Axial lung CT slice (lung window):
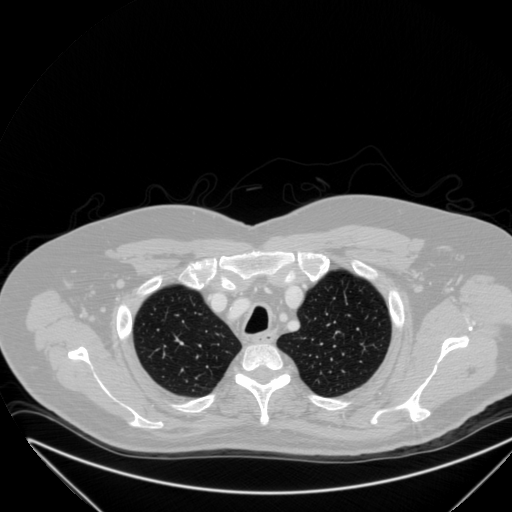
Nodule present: no